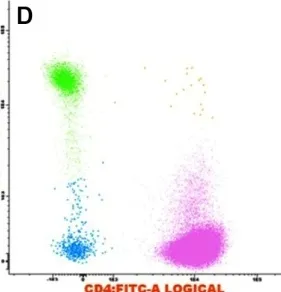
Blood lymphocyte immunophenotyping by flow cytometry. D: CD3+ T-lymphocytes with CD4+/CD8- phenotype (marked by pink color in dot-plots) in 97.3% of cells analyzed.
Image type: pathology (immunostaining)